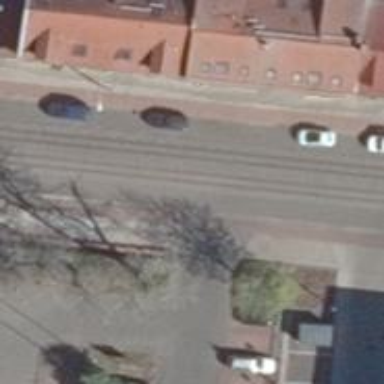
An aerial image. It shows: Tertiary road with asphalt surface. There is parallel on-street parking on both sides of the road.